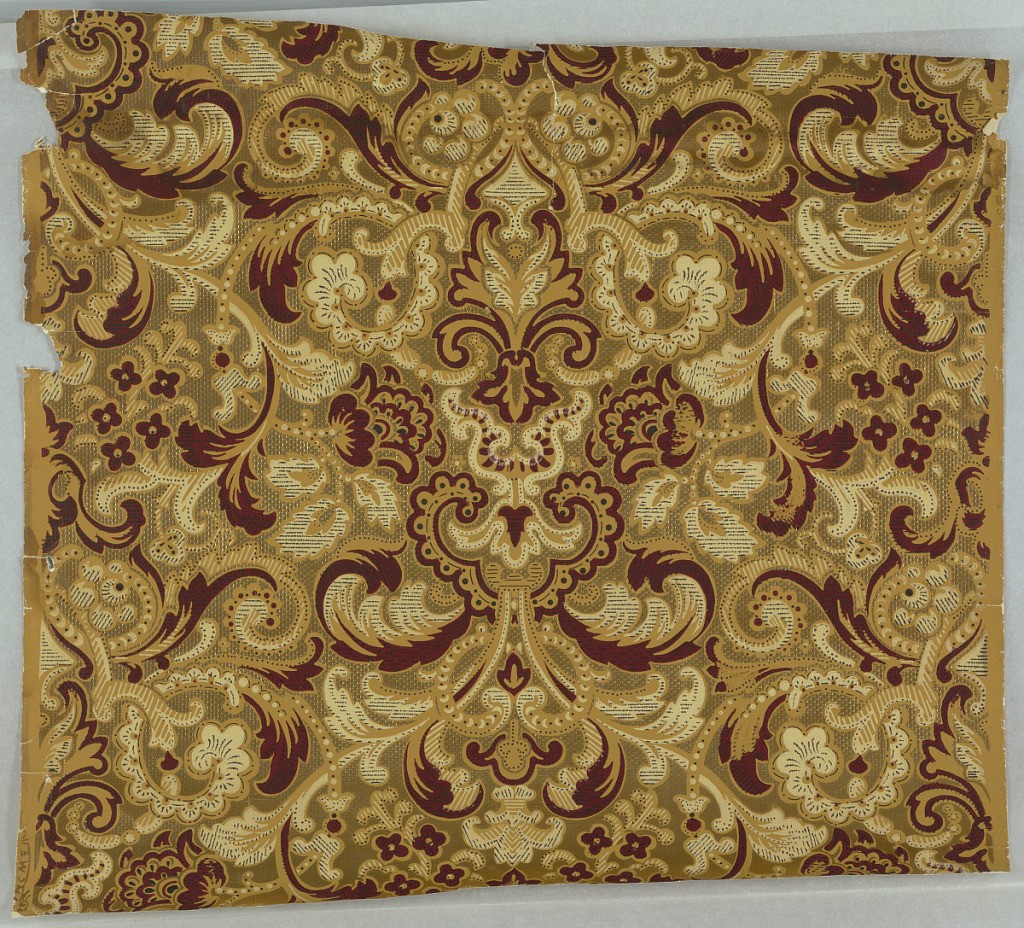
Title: Sidewall
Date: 1875–90
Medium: Machine-printed
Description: All-over design of floral and foliate scrolls. Printed in burgundy, ocher and white on embossed gold ground, resembling weave of textile.